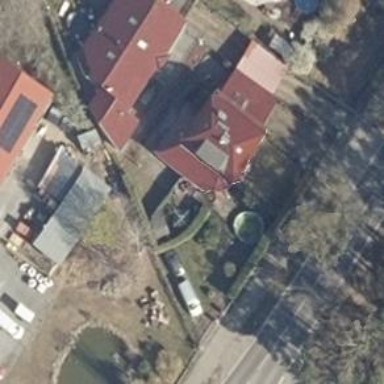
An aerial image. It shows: Restaurant.